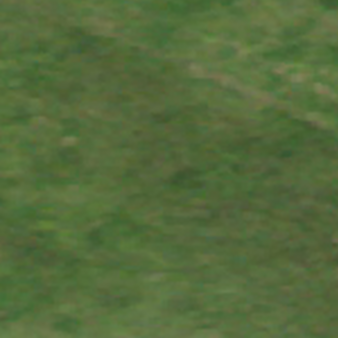
Label: other